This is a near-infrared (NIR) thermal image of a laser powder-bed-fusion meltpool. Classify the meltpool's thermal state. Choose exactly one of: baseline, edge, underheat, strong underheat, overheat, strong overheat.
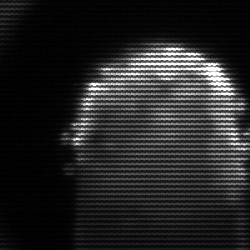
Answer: baseline